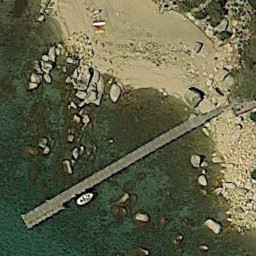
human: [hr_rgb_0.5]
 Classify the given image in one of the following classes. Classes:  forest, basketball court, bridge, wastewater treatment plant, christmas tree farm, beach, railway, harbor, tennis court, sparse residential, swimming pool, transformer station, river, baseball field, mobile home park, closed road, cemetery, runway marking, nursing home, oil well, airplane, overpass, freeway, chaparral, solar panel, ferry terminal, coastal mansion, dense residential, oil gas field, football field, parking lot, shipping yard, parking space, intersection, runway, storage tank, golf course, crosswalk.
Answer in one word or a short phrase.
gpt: ferry terminal